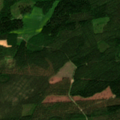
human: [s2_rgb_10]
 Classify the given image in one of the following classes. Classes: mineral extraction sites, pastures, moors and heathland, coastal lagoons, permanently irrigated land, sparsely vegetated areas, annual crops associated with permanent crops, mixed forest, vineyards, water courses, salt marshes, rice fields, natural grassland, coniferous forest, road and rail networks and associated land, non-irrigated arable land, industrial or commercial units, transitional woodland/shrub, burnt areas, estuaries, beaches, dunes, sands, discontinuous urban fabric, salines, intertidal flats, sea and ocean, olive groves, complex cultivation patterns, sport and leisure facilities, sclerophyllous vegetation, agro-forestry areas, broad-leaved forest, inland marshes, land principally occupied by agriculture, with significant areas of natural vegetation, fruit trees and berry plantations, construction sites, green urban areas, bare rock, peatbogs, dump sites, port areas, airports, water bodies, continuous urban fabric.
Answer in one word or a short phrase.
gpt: coniferous forest, transitional woodland/shrub